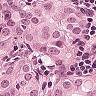
Metastatic tissue present: yes